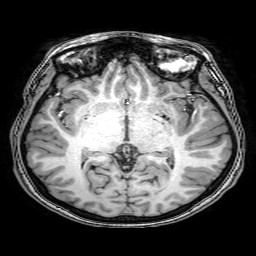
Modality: T1w
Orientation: coronal
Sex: female
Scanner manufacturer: philips
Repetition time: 0.008138 s
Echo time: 0.00372 s